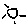
Label: sun